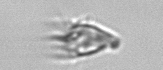
Label: Paratontonia_gracillima